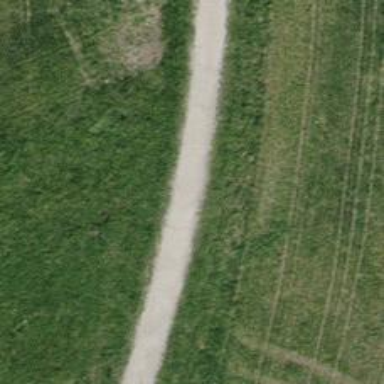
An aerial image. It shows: Track with compacted grade1 surface.